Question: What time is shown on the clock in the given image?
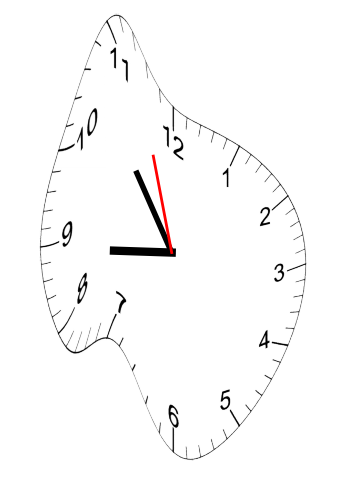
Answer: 08:53:57